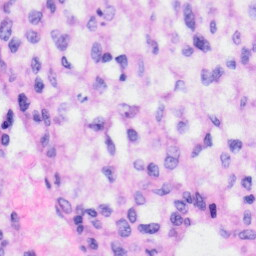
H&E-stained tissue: Liver